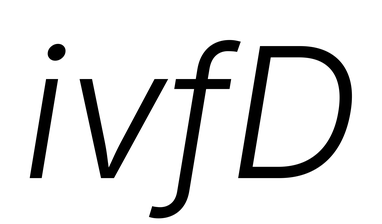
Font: Inter-Italic_Light_Italic